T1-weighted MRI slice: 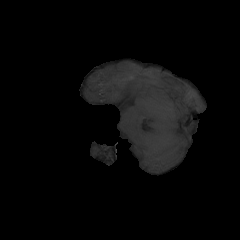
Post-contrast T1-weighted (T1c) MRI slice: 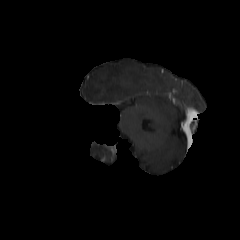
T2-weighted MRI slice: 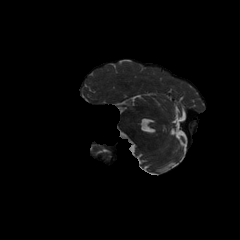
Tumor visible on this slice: no